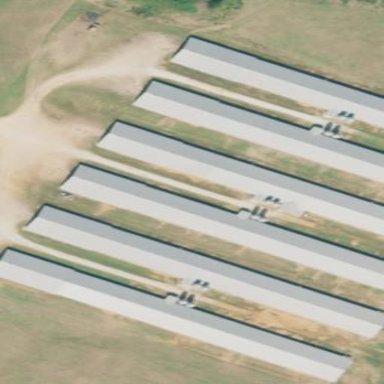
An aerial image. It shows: Poultry house.